Question: I need to change the styling of the toolbar like the size of the button to have a bigger touch area for mobile (draw toolbar and other controls).
I already tried to change the size to 48px for width and height of toolbar button using css.
Current css :
'''
/*
##Device = Mobile, Tablet
*/
@media (max-width: 1024px) {
.leaflet-bar a, a.leaflet-toolbar-icon {
width: 44px !important;
height: 44px !important;
font-size: 20px !important;
line-height: 45px !important;
}
.leaflet-touch .leaflet-draw-actions a {
font-size: 20px;
line-height: 44px;
height: 44px;
}
.leaflet-control-zoom-display {
width: 45px;
height: 45px;
font-size: 18px;
line-height: 30px;
}
.leaflet-touch .leaflet-control-layers-toggle {
width: 44px;
height: 44px;
}
}
'''
When I change the size in the css way, the toolbar is not responsive anymore (leaflet-draw toolbar background should fit size)
It also glitches when you click on a toolbar button and it shows the horizontal sub-toolbar (text is overlapping).

Is anyone know a plugin or a way to have a bigger touch area for mobile?
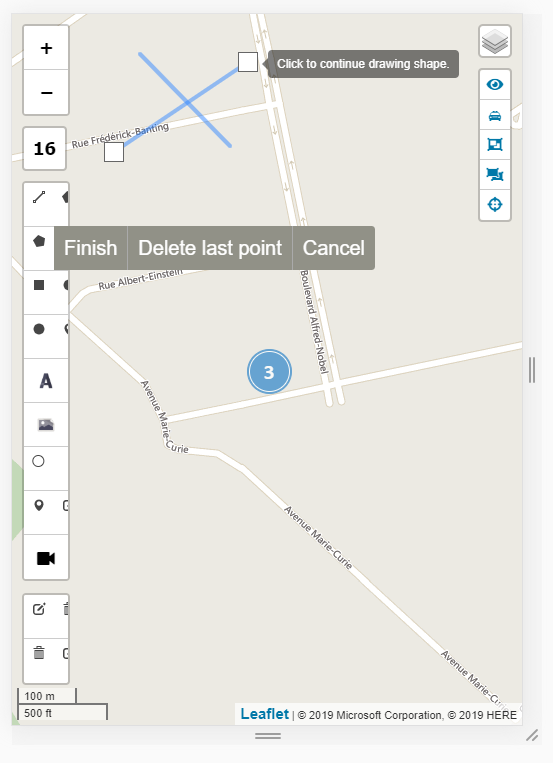
Answer: I solved my problem using some css
'''
/*
##Devices with touch
*/
.leaflet-touch .leaflet-control-zoom-display {
width: 48px;
height: 48px;
font-size: 18px;
line-height: 30px;
}
.leaflet-touch .leaflet-bar a, .leaflet-touch .leaflet-toolbar-0 > li > a {
width: 44px;
height: 44px;
font-size: 20px;
line-height: 45px;
background-size: 314px 30px;
}
.leaflet-touch .leaflet-draw-toolbar.leaflet-bar a {
background-position-y: 6px;
}
.leaflet-touch .leaflet-draw-actions a, .leaflet-touch .leaflet-control-toolbar .leaflet-toolbar-1 > li > .leaflet-toolbar-icon {
font-size: 20px;
line-height: 44px;
height: 44px;
}
.leaflet-touch .leaflet-draw-actions, .leaflet-touch .leaflet-toolbar-1 {
left: 45px;
}
'''
For the ones using Custom Toolbar plugin :
If you set position to right, the sub-toolbar will open at the right (out of the screen)
Solved by :
'''
.leaflet-right .leaflet-toolbar-1 {
left: auto !important;
right: 30px;
}
.leaflet-right .leaflet-toolbar-1 li:first-child > .leaflet-toolbar-icon {
border-top-left-radius: 4px;
border-bottom-left-radius: 4px;
}
.leaflet-right .leaflet-toolbar-1 li:last-child > .leaflet-toolbar-icon {
border-top-right-radius: unset;
border-bottom-right-radius: unset;
}
'''
(with draw toolbar and custom toolbar position swiped) :